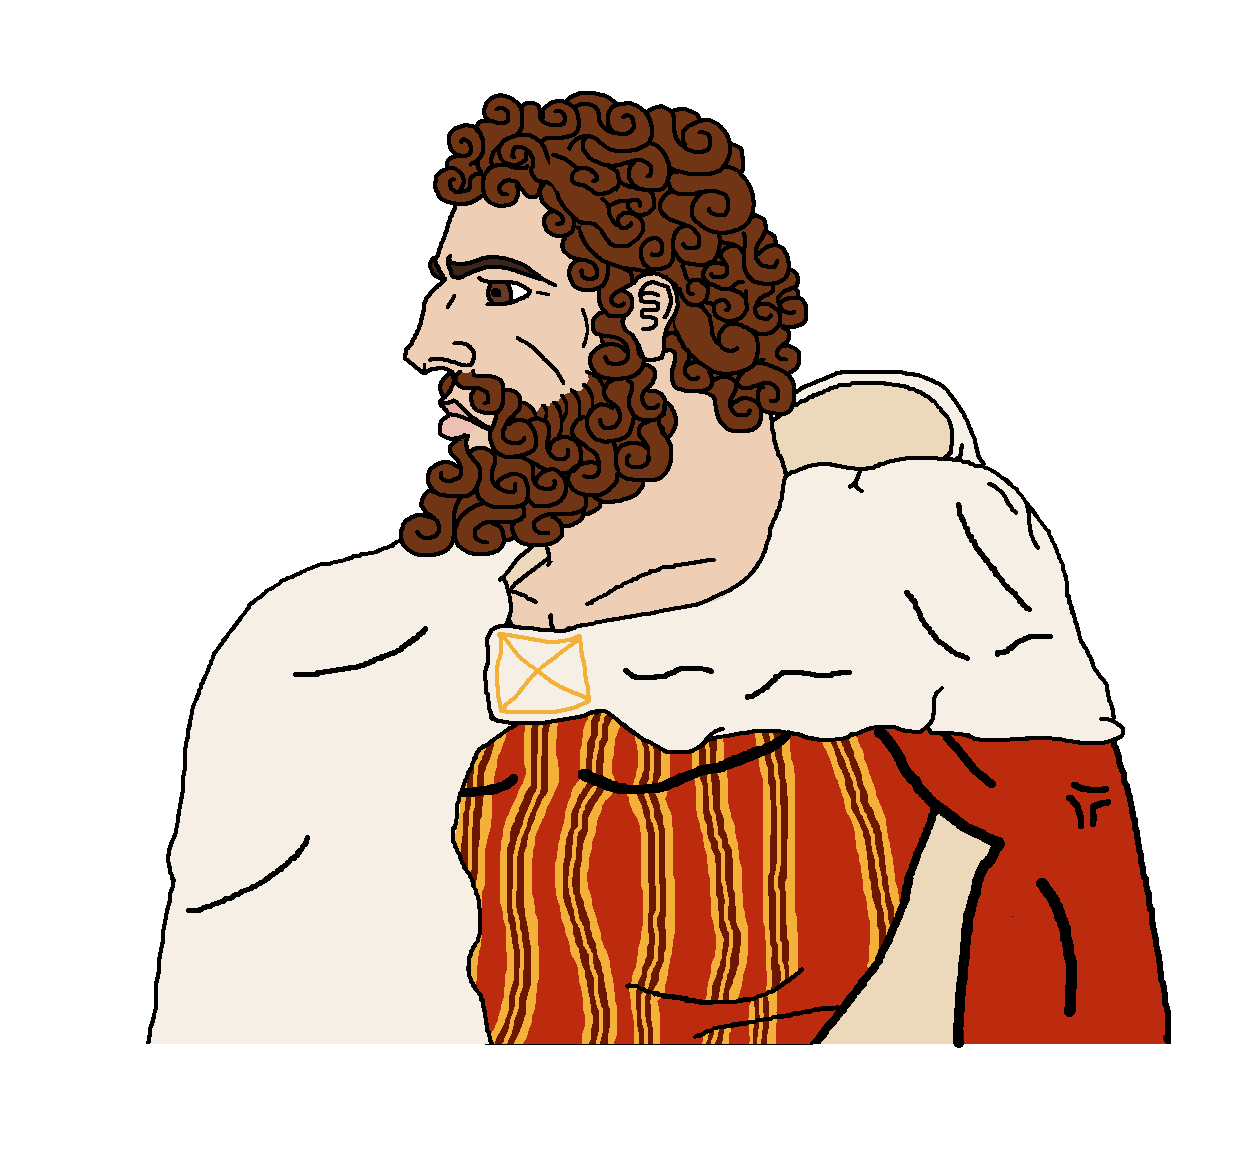
Label: 4_Yes_Chad